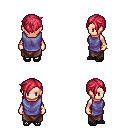
a pixel art fantasy rpg character, female body template, human, light skin, chain tabard jacket, robe skirt, ruby red pixie cut hairstyle, bracelets, ghillies, four views (front, back, left, right), 2x2 character sprite sheet, small pixel art, hard edges, no anti-aliasing